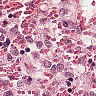
Metastatic tissue present: no